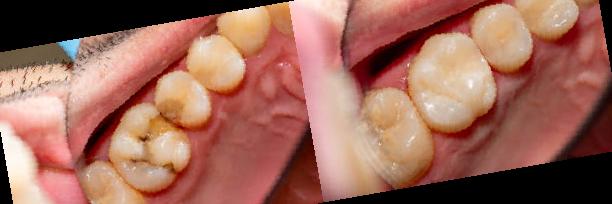
Condition: Calculus